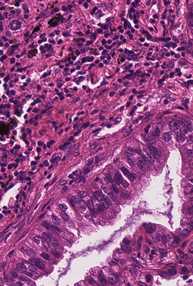
Tumor epithelial tissue: yes
Tumor-associated stroma tissue: yes
Normal tissue: no